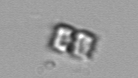
Label: Bacillariophyceae_morphotype1